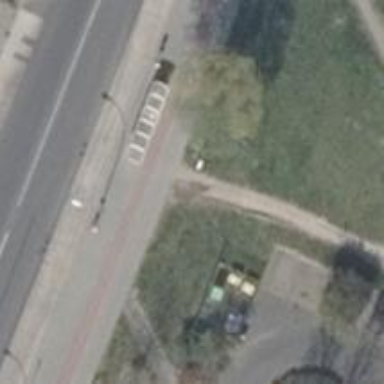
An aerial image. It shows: Public transport shelter.